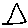
Label: triangle